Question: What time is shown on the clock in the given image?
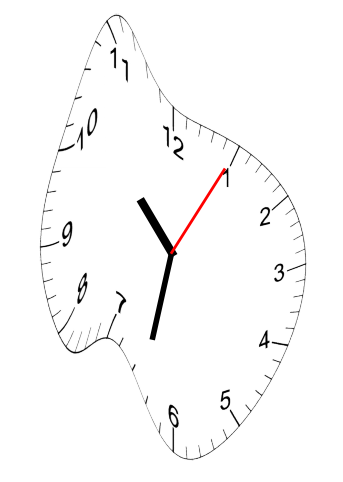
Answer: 10:32:05